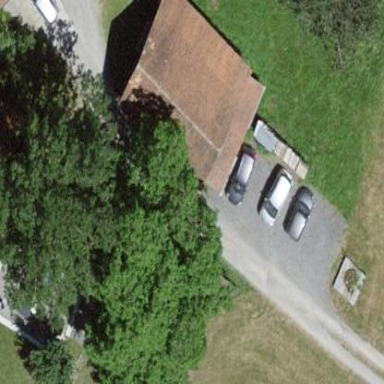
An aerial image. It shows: Rural barn.